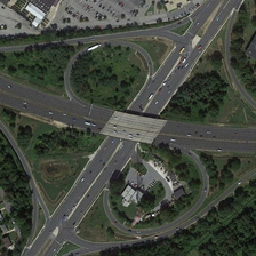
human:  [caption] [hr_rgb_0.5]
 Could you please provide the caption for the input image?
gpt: oasis are in the middle of the land, cars drive on the road .

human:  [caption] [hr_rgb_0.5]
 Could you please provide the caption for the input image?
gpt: There are many trees near the overpass.

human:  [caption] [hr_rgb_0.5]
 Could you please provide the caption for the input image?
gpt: Many trees were planted around the overpass.

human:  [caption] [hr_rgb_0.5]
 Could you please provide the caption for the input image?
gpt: an overpass bridged the dark green river .

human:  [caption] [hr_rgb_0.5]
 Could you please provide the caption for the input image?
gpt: There are many trees around the overpass.